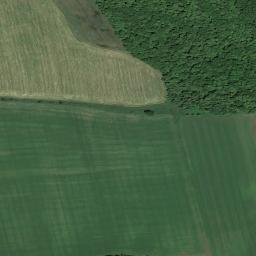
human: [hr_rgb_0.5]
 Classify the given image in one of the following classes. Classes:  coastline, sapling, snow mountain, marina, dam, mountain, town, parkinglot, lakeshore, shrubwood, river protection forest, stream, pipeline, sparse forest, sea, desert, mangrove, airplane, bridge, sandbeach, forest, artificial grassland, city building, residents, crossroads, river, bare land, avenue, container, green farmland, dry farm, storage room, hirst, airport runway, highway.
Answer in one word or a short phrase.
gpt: green farmland